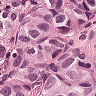
Metastatic tissue present: yes